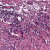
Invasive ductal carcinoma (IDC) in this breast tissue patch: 0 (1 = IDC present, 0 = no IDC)